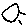
Label: sun